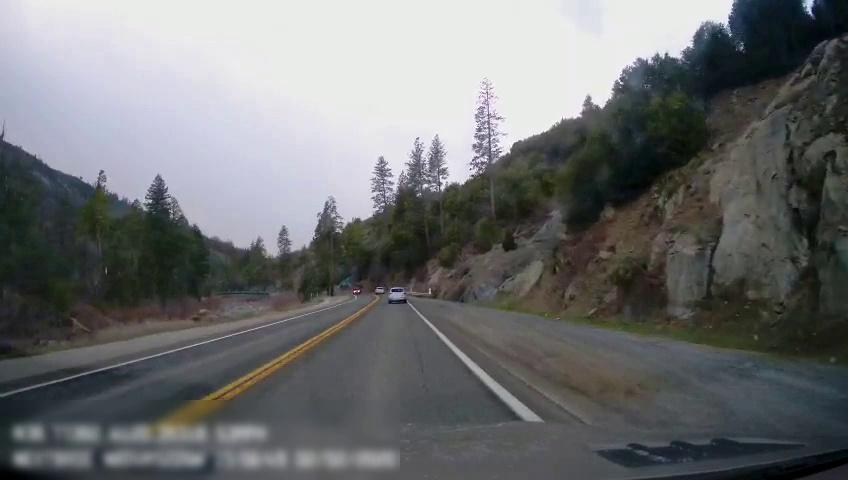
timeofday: Day
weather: Cloudy
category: Drivable Space
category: Vehicles | Car
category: Lanes | Current Lane
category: Lanes | Current Lane
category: Lanes | Opposite Lane